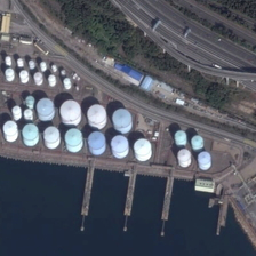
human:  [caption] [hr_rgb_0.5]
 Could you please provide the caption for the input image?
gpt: The factory is by the sea.

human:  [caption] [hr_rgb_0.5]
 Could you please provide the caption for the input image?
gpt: The factory is by the sea.

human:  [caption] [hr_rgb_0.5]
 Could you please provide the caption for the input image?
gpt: The factory is by the sea.

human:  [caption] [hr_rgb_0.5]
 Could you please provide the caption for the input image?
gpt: The factory is located by the sea.

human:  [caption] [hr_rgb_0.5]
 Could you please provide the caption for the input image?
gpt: The factory is by the sea.